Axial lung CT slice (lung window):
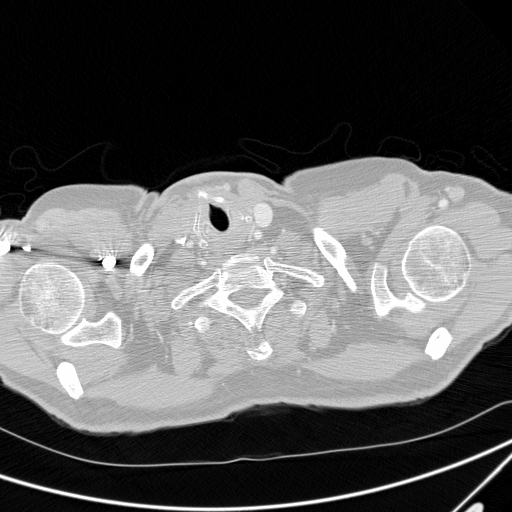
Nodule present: no